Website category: sports
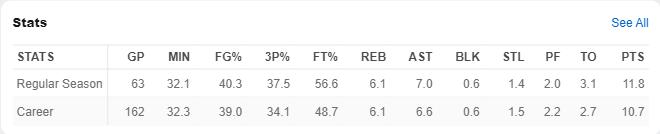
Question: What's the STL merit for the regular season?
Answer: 1.4

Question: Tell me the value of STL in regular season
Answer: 1.4

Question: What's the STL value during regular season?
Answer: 1.4

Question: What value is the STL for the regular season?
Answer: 1.4

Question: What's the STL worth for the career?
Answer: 1.5

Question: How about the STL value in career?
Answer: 1.5

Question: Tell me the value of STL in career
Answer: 1.5

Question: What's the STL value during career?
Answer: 1.5

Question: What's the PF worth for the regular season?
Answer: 2.0

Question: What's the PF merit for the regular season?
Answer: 2.0

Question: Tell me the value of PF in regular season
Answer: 2.0

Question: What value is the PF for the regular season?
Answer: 2.0

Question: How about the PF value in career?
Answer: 2.2

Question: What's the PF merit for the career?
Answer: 2.2

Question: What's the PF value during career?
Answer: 2.2

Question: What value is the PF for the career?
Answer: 2.2

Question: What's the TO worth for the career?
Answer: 2.7

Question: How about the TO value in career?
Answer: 2.7

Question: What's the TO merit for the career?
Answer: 2.7

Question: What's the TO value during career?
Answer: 2.7

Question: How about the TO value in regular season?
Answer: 3.1

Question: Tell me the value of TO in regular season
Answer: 3.1

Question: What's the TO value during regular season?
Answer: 3.1

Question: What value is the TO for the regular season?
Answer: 3.1

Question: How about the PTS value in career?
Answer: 10.7

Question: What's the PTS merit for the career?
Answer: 10.7

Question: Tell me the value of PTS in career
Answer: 10.7

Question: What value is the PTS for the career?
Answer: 10.7

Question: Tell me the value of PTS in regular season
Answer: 11.8

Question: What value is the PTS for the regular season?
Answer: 11.8